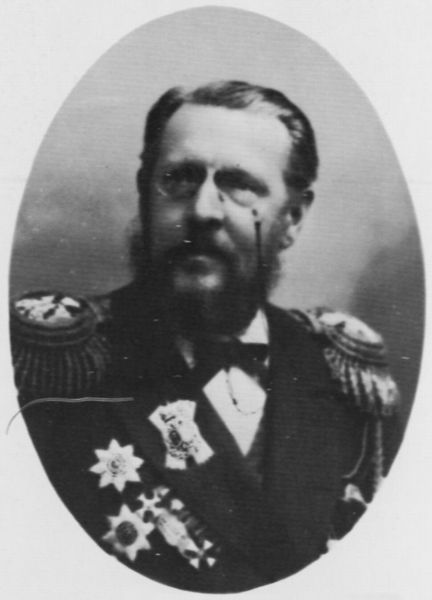
Titel: Großfürst Konstantin Nikolajewitsch (1827-1892), Sohn von Zar Nikolaj I.
Künstler: Atelier Nadar
Institution: unbekannt
Schlagwörter: dunkel, held, mann, schatten, weiß, frisur, grau, haar, hell, hintergrund, licht, mund, nase, ohr, schwarz, stirn, blick, schleife, anzug, bart, hemd, jacke, augen, kragen, vollbart, bildnis, herr, portrait, porträt, fransen, haare, scheitel, oval, schärpe, lächeln, kette, krieg, fliege, revers, sakko, weste, unscharf, foto, fotografie, photographie, kreuz, schwarz weiss, militär, uniform, brille, soldat, epauletten, abzeichen, offizier, orden, schulterklappen, zwicker, photo, halbprofil, general, feldherr, troddeln, orh, monokel, oberst, ordenskreuz, schulterpolster, dekoriert, auszeichnungen, trensen, ehrenmann, kriegsheld, ordensspange